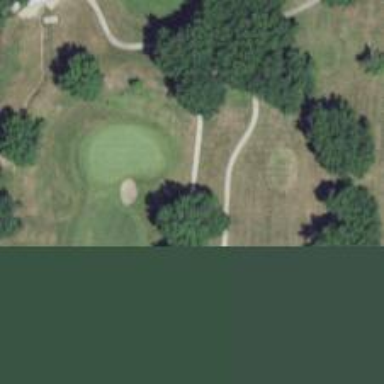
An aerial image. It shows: Service road designated as golf cart path.